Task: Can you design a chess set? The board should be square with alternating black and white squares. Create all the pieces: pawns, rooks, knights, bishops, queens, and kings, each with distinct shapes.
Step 3790:
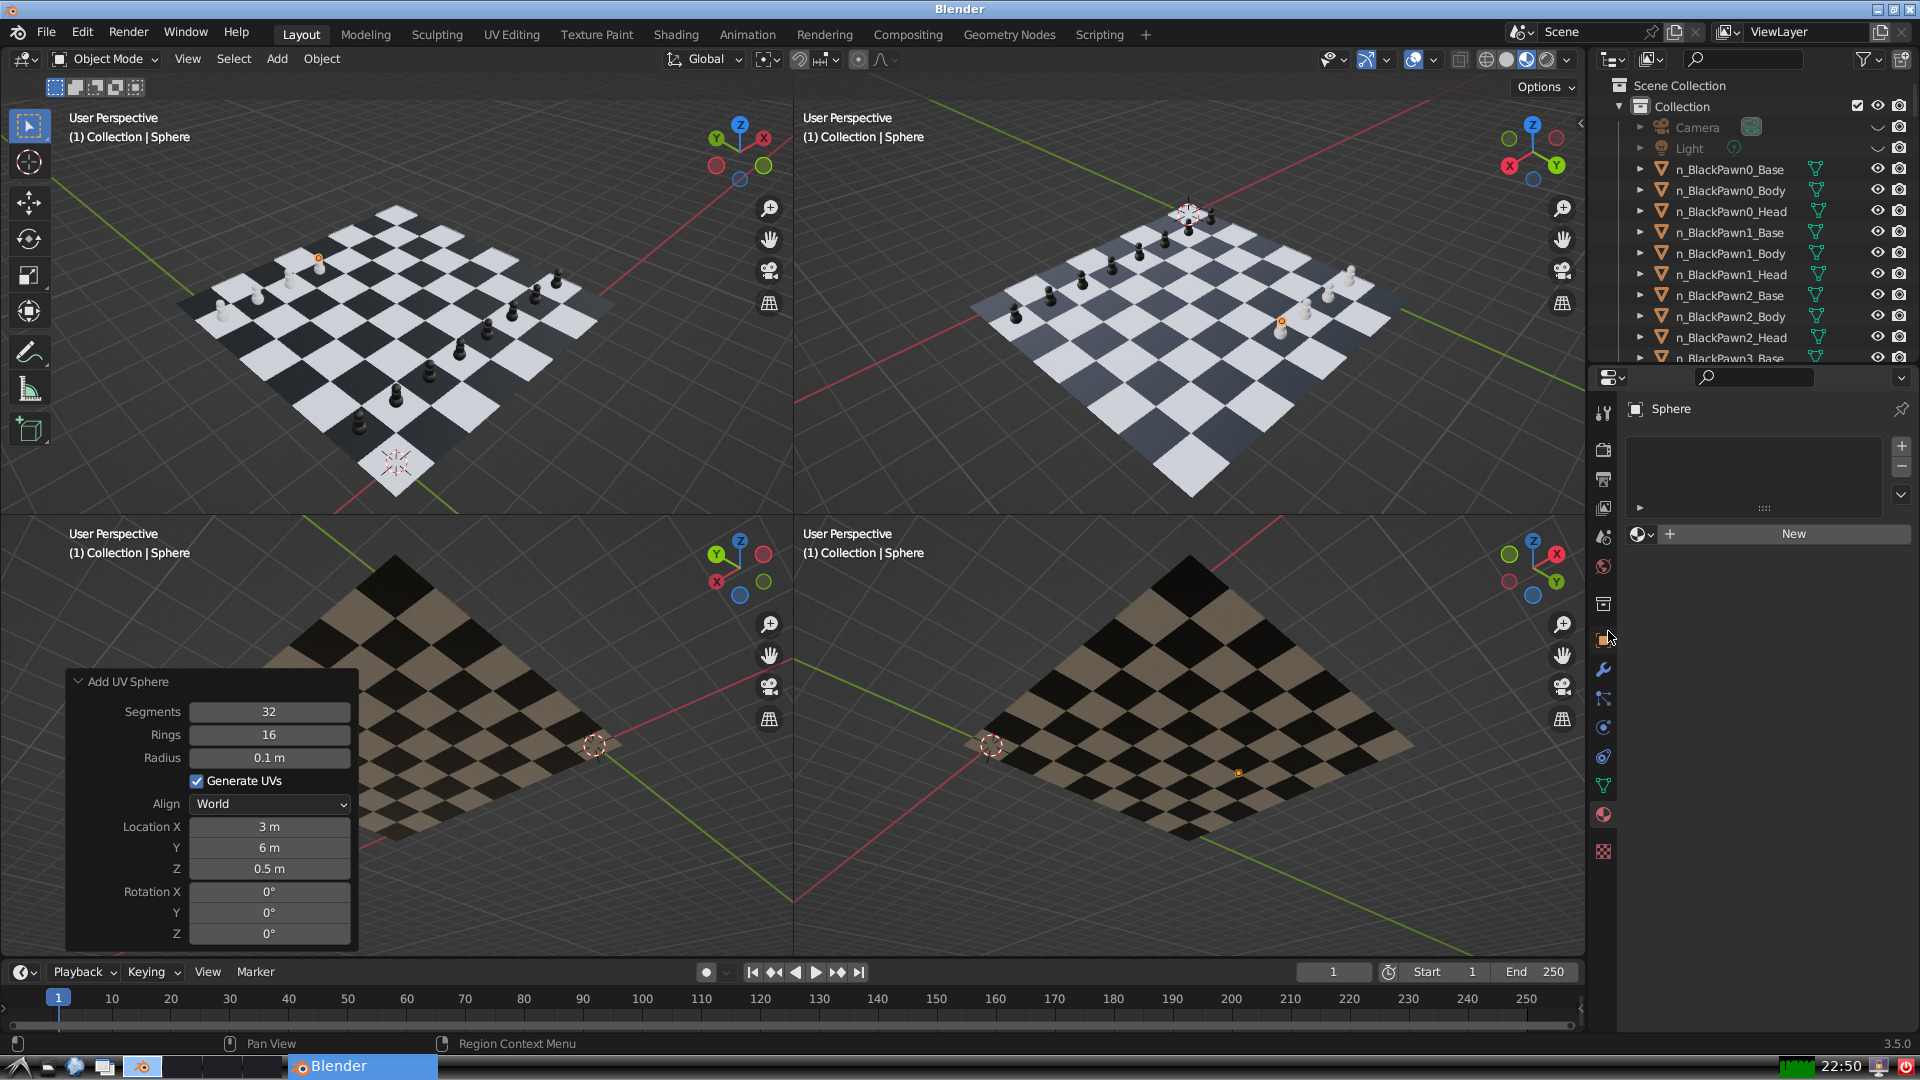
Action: click: no